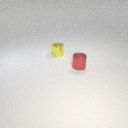
small red metal cylinder to the right of small yellow metal cylinder